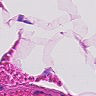
Metastatic tissue present: no